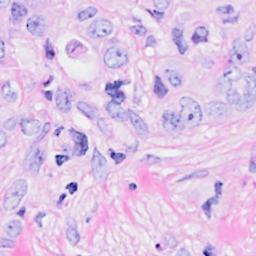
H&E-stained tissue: Breast